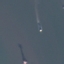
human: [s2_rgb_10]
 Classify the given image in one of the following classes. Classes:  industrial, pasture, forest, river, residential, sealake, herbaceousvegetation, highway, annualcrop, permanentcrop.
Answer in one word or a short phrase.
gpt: SeaLake